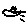
Label: bird